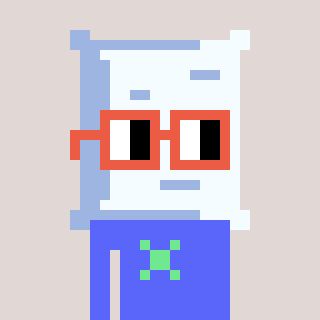
a pixel art character with square orange glasses, a pillow-shaped head and a purple-colored body on a warm background